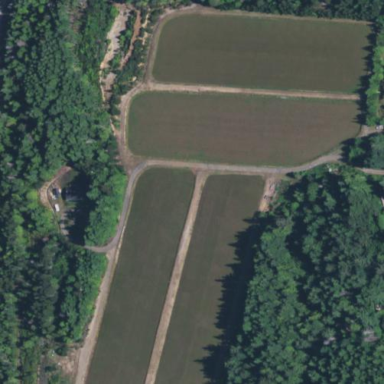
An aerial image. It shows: Farmland with cranberries as the crop.